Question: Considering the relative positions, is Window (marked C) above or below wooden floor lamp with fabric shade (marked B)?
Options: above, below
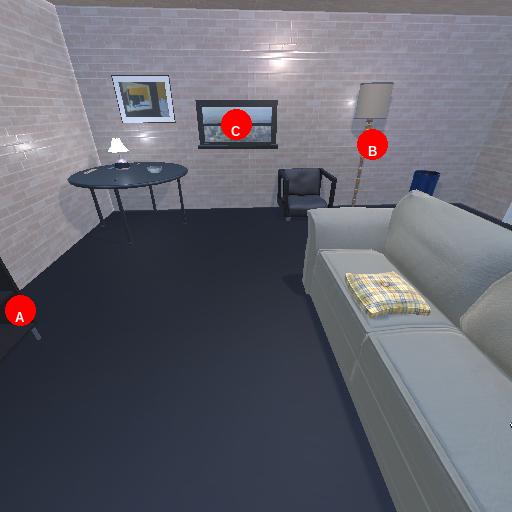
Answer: above